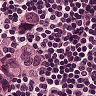
Metastatic tissue present: yes